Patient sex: M
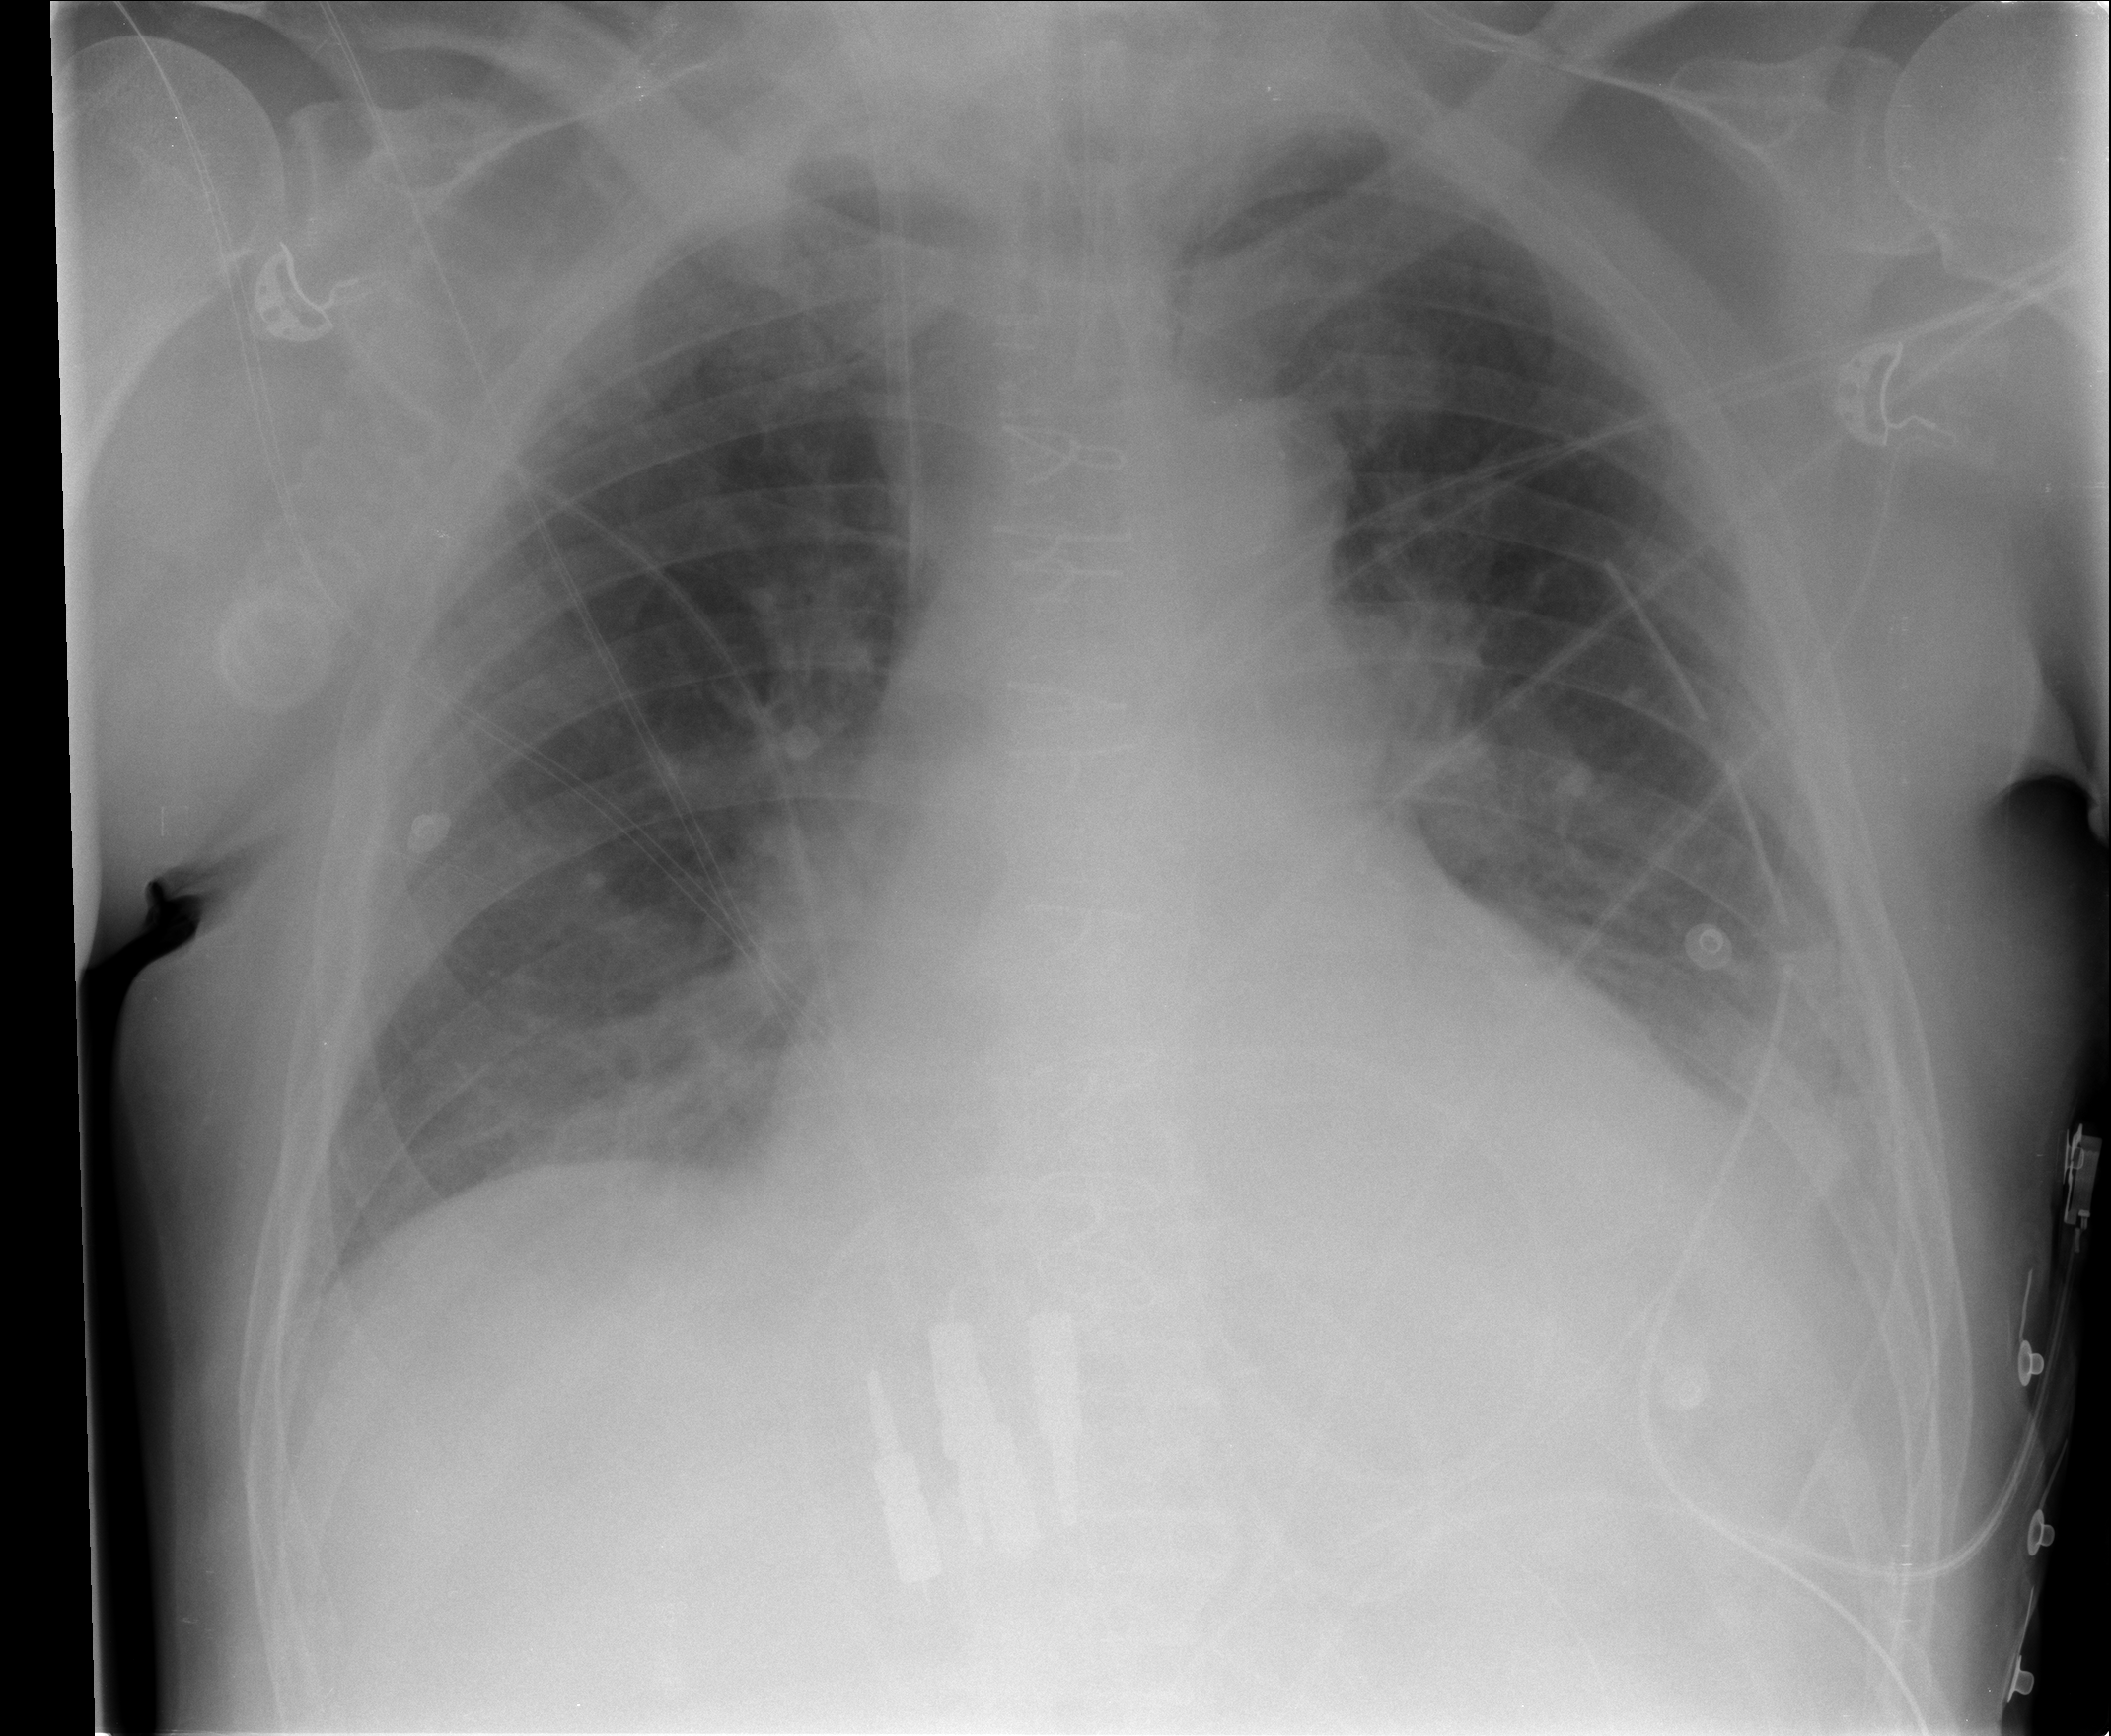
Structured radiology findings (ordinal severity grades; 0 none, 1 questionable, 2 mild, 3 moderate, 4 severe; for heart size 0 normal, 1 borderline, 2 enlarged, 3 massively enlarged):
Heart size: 0
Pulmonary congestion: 0
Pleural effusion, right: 0
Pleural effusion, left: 1
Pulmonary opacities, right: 0
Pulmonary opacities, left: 0
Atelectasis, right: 0
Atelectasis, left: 1